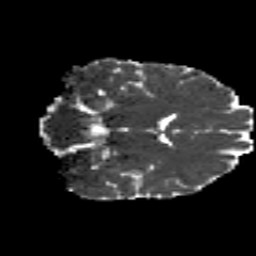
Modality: MD
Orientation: coronal
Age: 30
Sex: female
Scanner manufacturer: siemens
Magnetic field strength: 3 T
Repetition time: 8.8 s
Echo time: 0.085 s